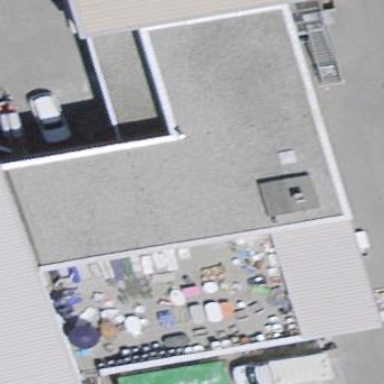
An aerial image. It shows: Industrial building.